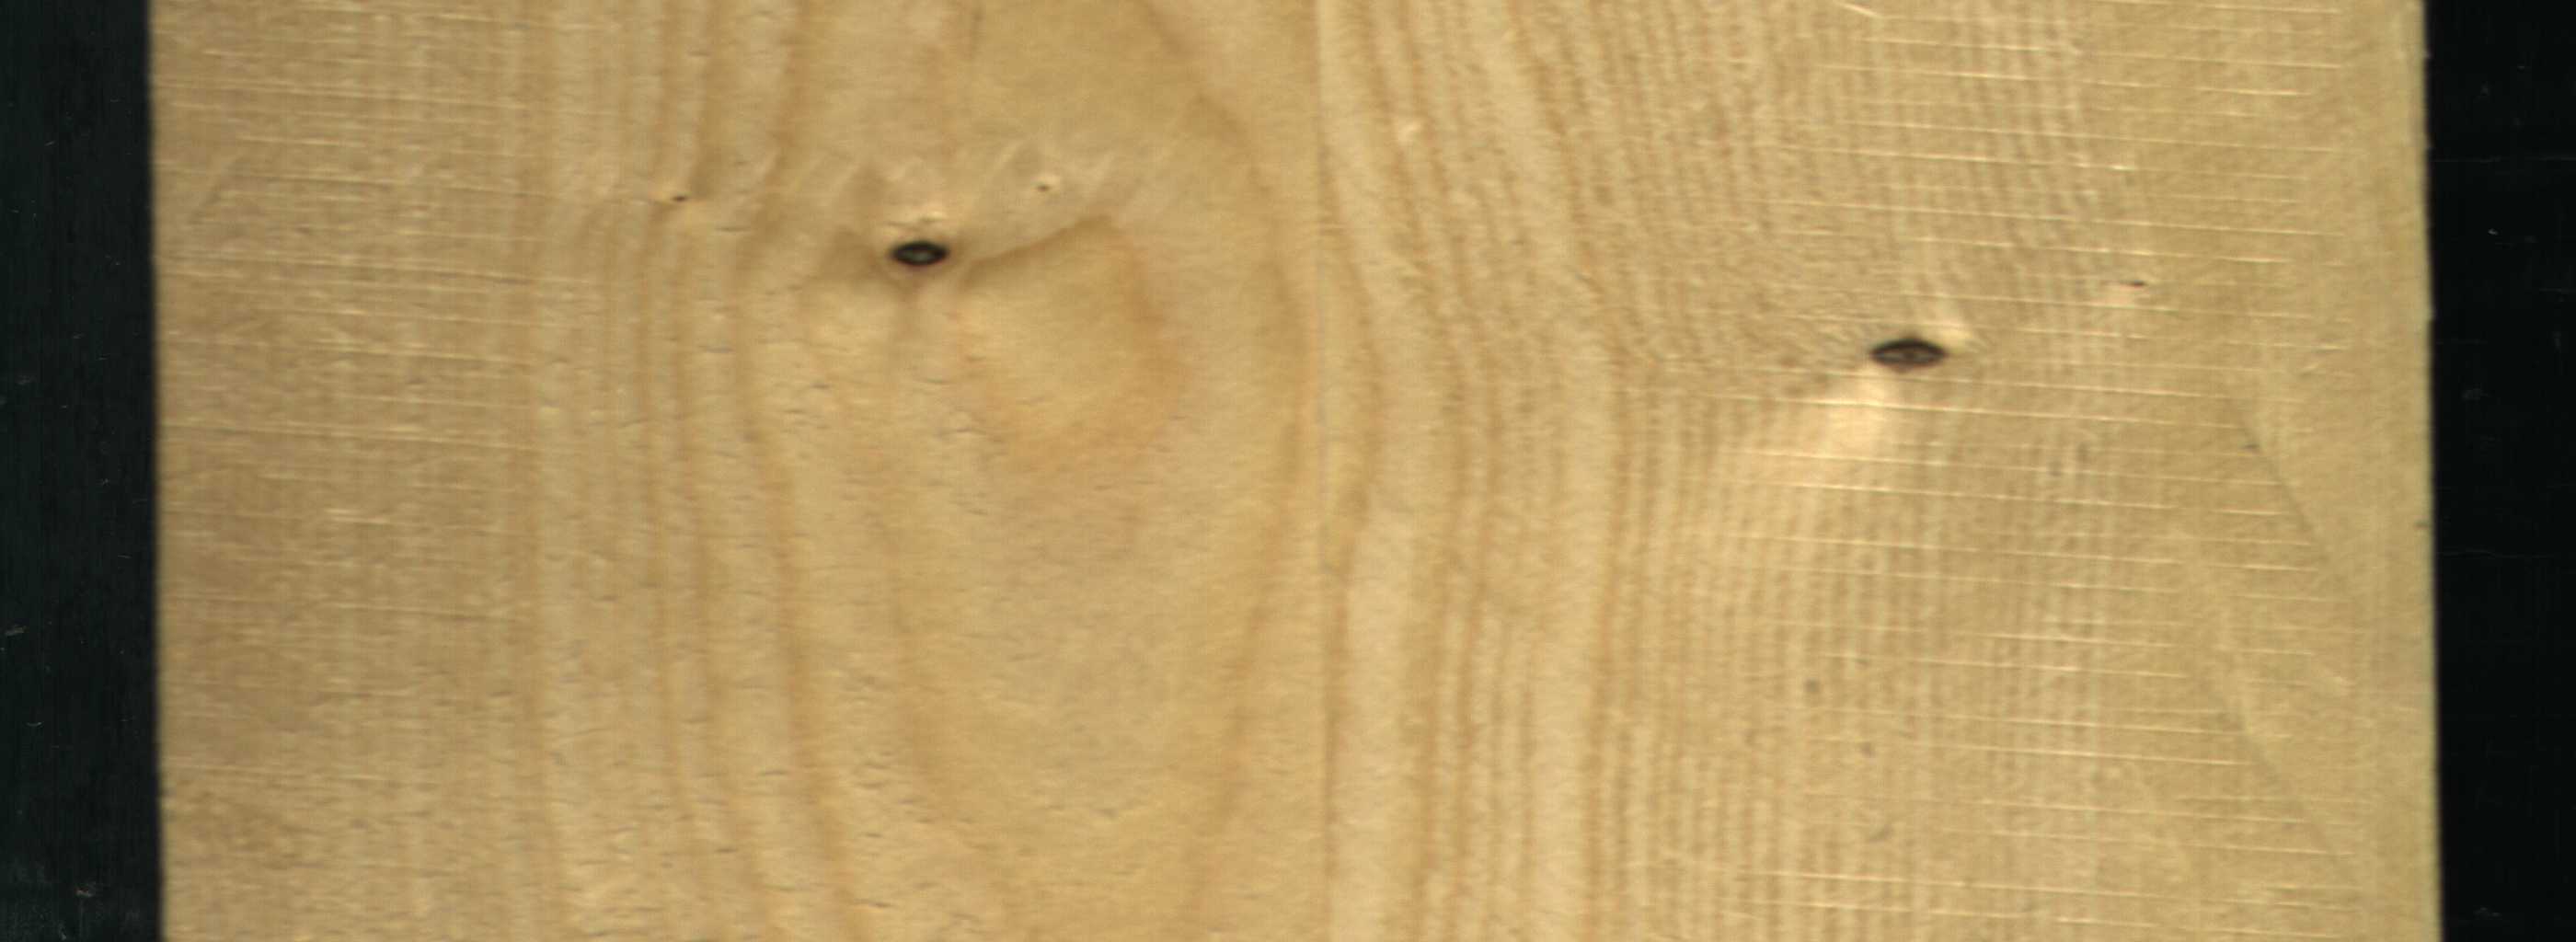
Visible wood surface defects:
Dead_Knot
Dead_Knot